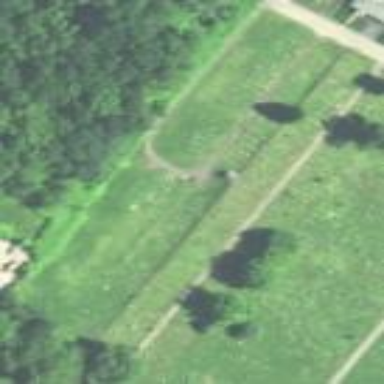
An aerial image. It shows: Cemetery.